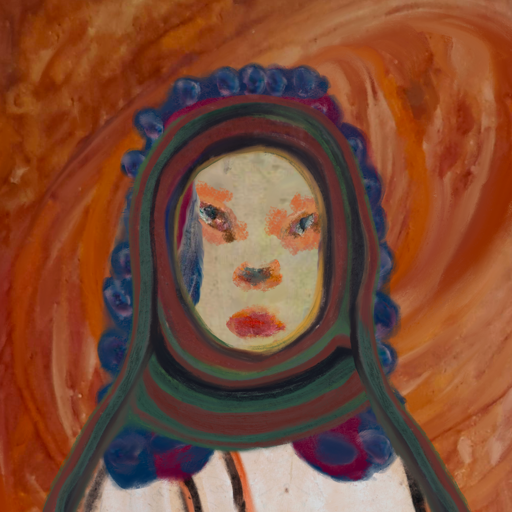
Background: Pious_Lady, Head And Neck Front: Hill_Girl, Face Front: Boggyland, Bust: Roy_Bahadur, Hair Front: Hill_Girl, Head Accessory: After_Raid_Scarf, Second Necklace: Blank, Necklace: Blank, Baby: Blank